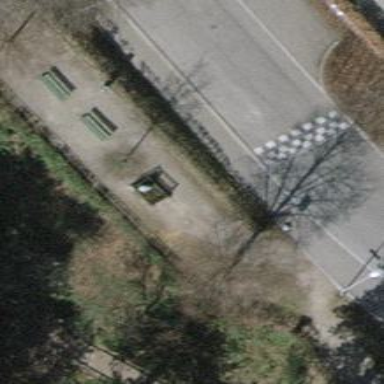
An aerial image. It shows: Historic memorial.